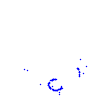
Particle: kaon